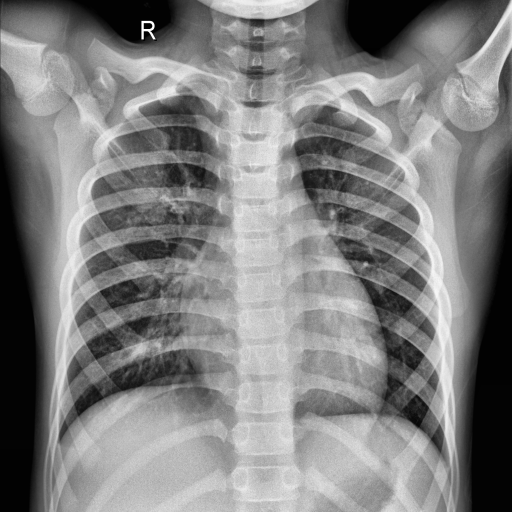
Finding: NORMAL